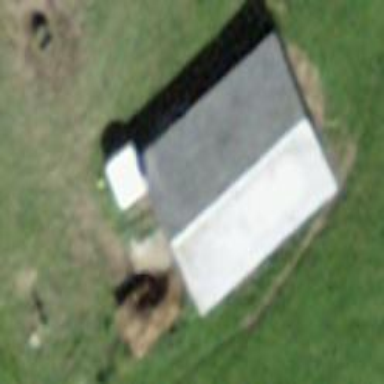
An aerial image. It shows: Farm auxiliary building.